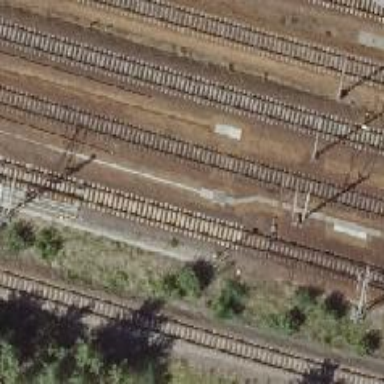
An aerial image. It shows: Railway signal.